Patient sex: M
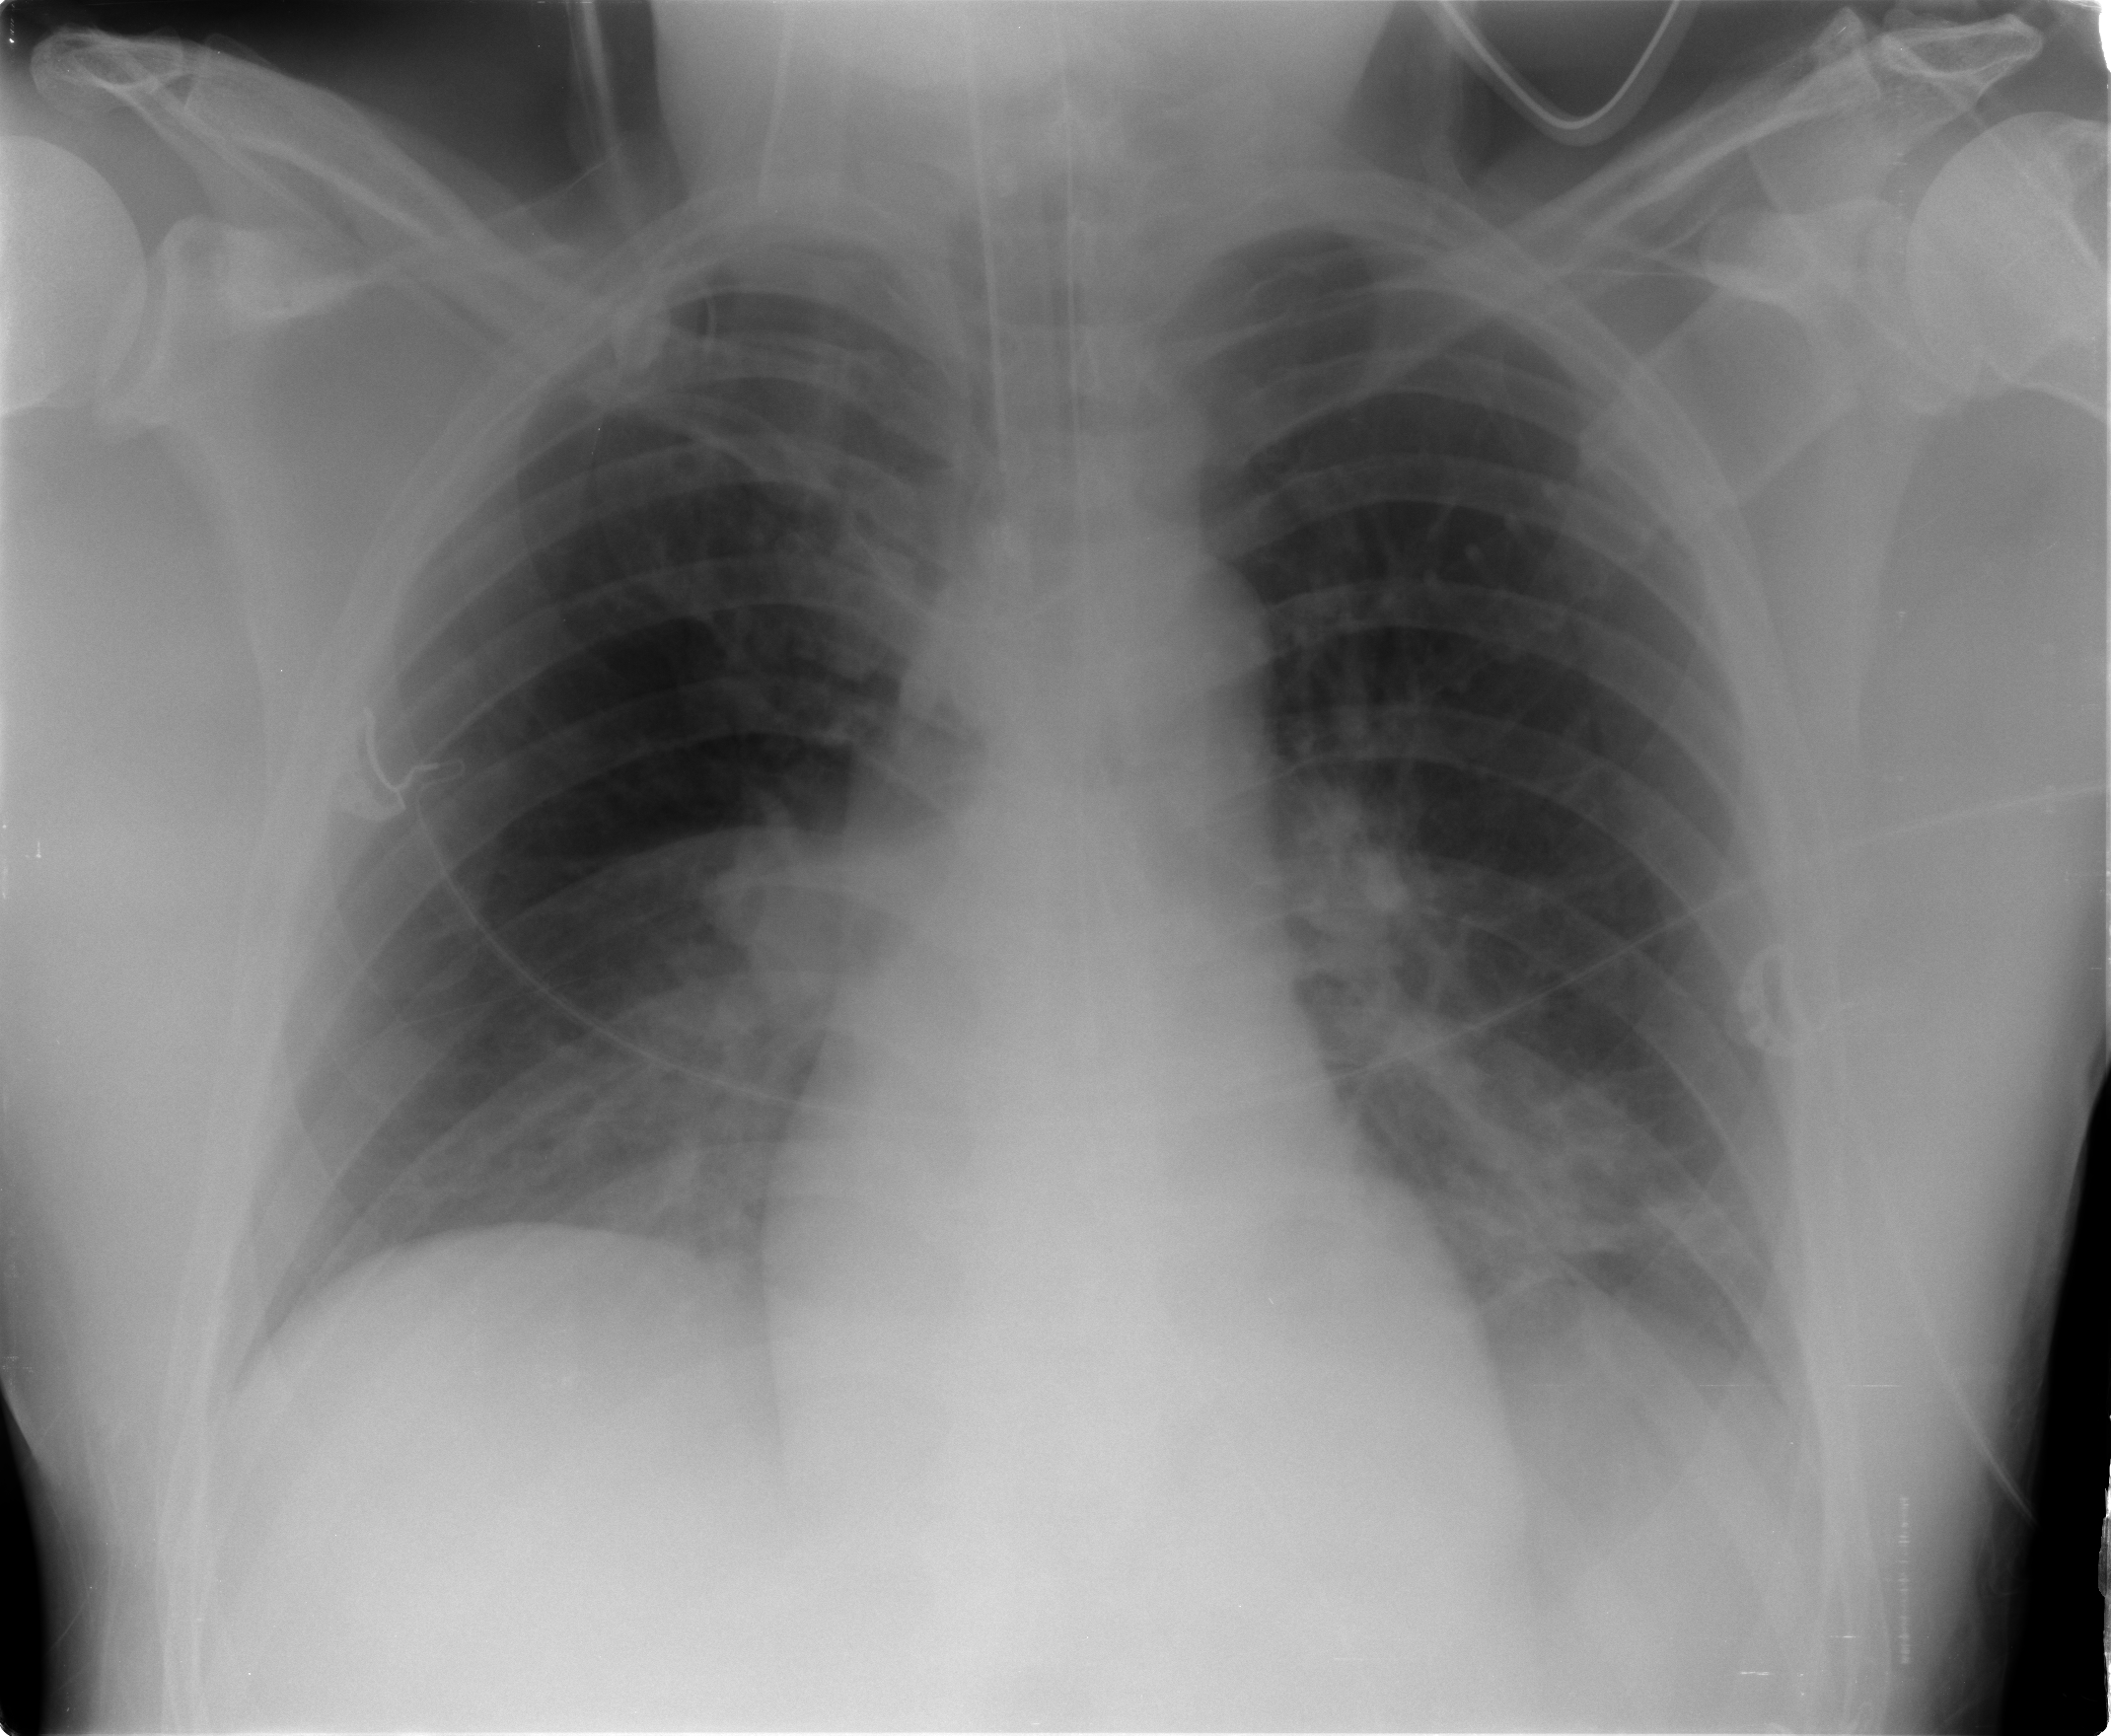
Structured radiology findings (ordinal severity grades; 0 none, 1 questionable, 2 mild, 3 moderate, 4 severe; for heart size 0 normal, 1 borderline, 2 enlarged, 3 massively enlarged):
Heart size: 0
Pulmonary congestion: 0
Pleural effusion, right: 0
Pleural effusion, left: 2
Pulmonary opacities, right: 2
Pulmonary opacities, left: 2
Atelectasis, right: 0
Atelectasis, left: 2